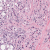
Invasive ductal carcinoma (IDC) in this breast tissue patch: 1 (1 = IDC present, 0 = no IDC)